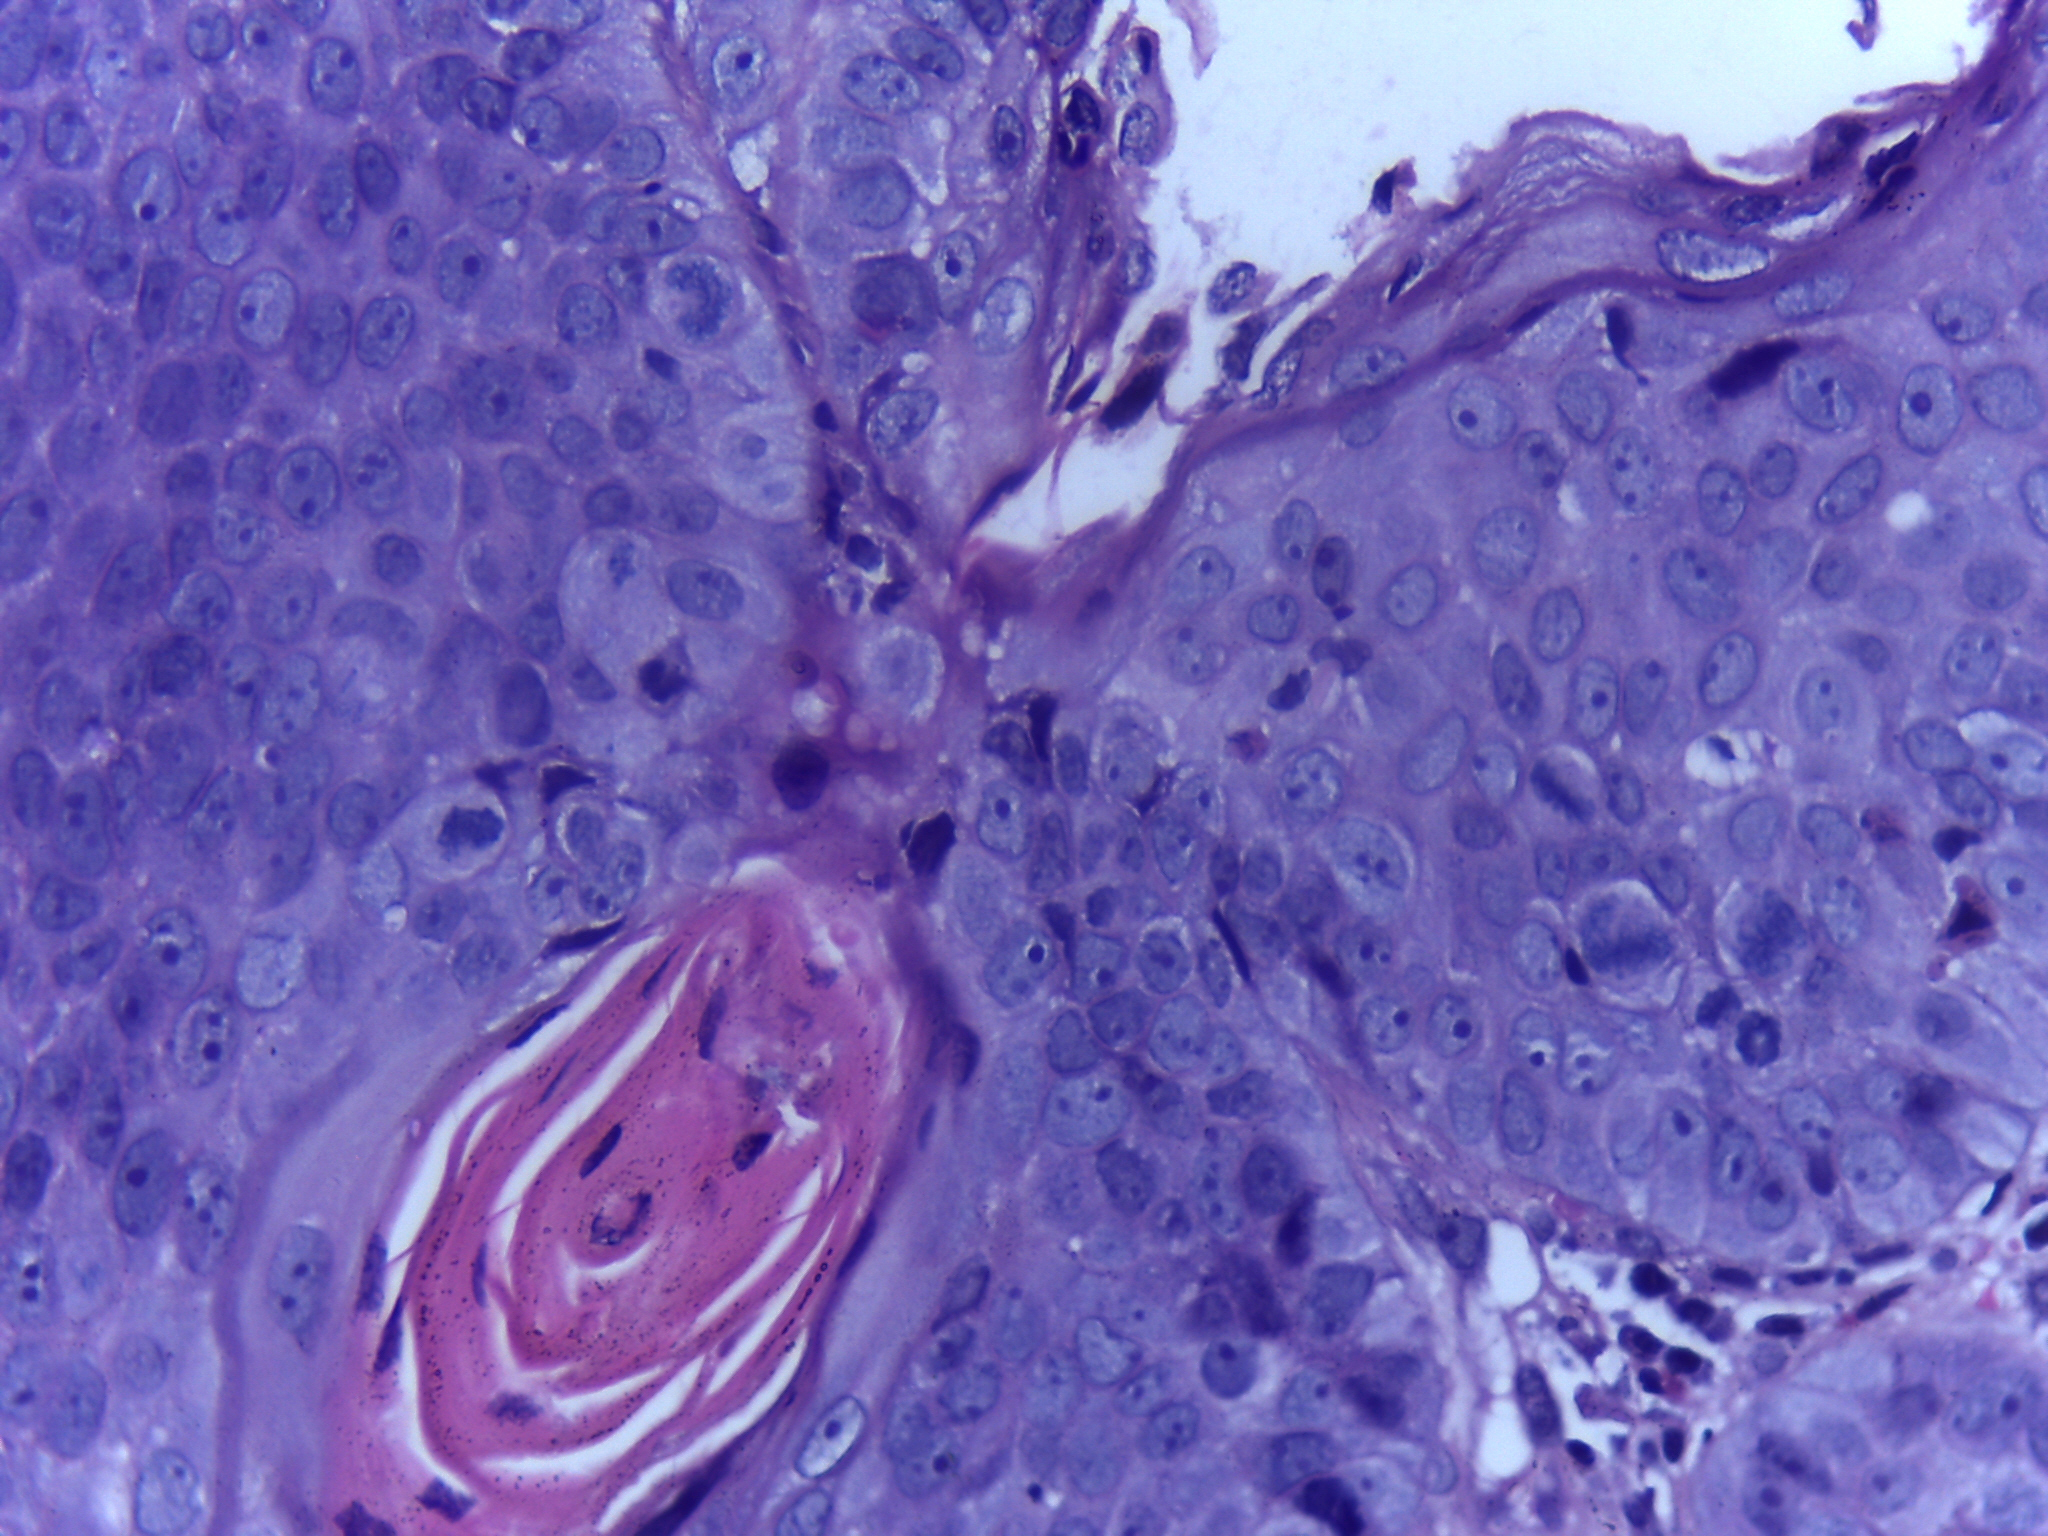
Diagnosis: OSCC